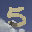
Label: 5